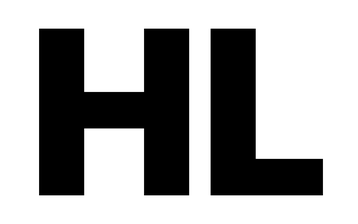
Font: Inter_Black